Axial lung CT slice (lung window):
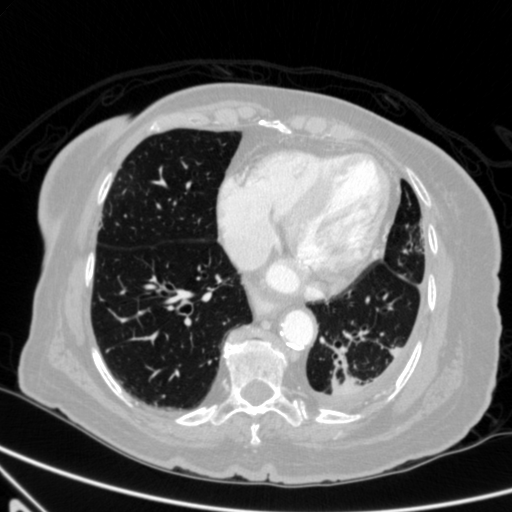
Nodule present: no